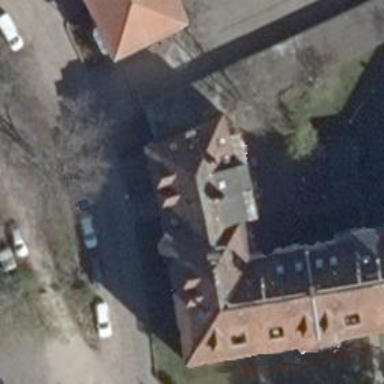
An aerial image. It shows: Group of garages.